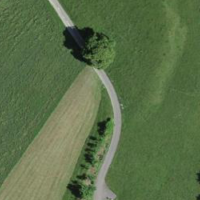
EUNIS habitat code: 25
Species observed at this site:
Gryllus campestris